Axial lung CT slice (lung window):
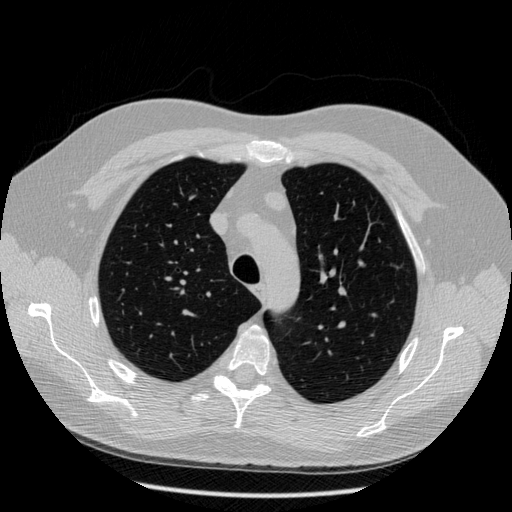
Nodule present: no